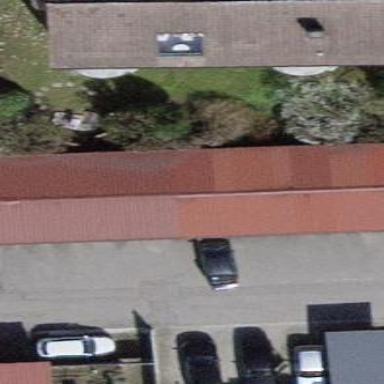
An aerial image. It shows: Group of garages.